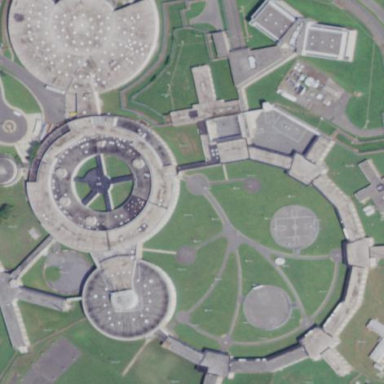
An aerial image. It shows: Prison.